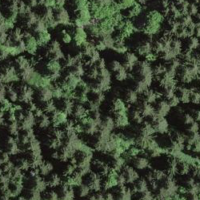
EUNIS habitat code: 43
Species observed at this site:
Aruncus dioicus